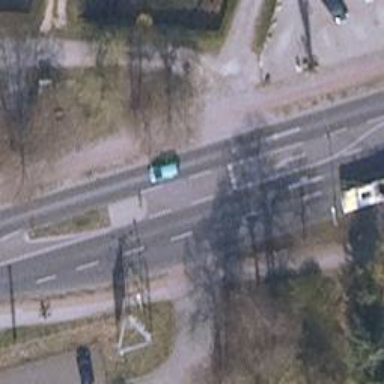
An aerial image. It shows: Primary highway with asphalt surface. It has sidewalks on both sides and cycle track.